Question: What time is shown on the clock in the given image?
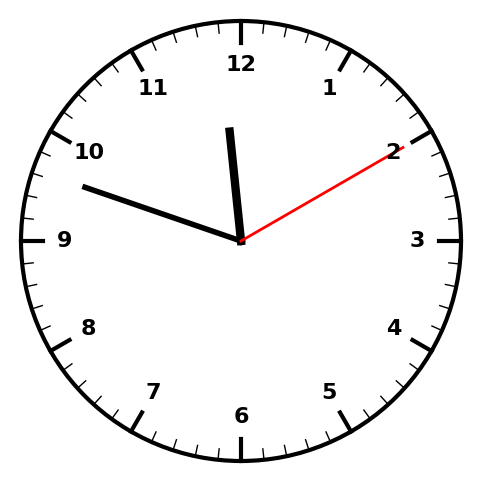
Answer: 11:48:10